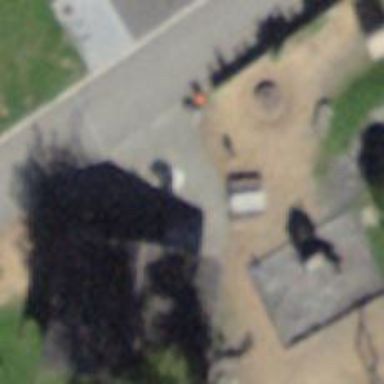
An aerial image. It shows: Playground with springy equipment.